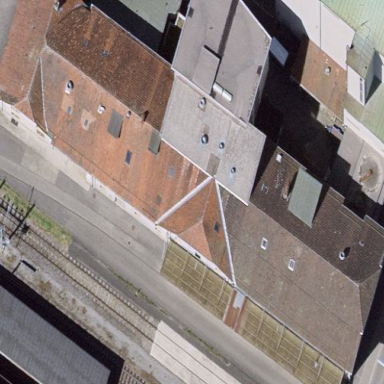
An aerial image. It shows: Building with gabled roof made of roof tiles.